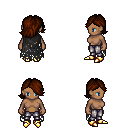
a pixel art fantasy rpg character, female body template, human, dark skin, black tattered cape, metal pants, brown swoop hairstyle, gold boots, four views (front, back, left, right), 2x2 character sprite sheet, small pixel art, hard edges, no anti-aliasing